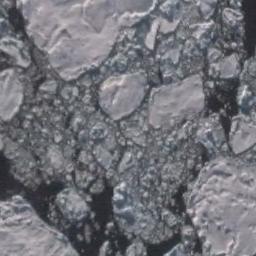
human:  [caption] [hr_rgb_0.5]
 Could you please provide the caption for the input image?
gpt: A lot of sea ice of different sizes and thickness gathers together .

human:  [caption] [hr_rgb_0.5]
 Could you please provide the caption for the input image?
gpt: The sea is surrounded by sea ice .

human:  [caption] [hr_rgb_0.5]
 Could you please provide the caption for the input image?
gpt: There is a big ice and many small ice on the deep green sea .

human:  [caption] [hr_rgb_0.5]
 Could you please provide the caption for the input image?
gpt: Countless ice cubes of various sizes are tightly connected into a large piece floating on the deep blue sea and covering the sea .

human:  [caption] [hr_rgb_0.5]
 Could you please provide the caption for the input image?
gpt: There are many sea ice linked into sheets .